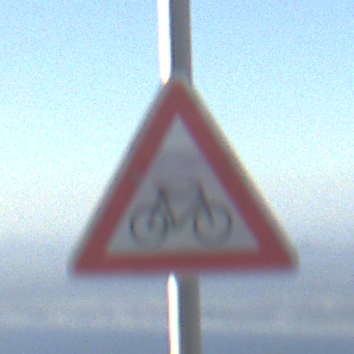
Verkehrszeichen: RadverkehrLinks
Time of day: SunriseSunset
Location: Outdoor (Nature)
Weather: PartlyCloudy
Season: NotSpecified
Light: Natural